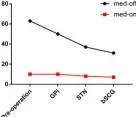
(G) Comparison of UPDRS-III score in 4 conditions (pre-surgery, GPi stimulation, STN stimulation, and combined GPi and STN stimulation).
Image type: pathology (masson_trichrome)